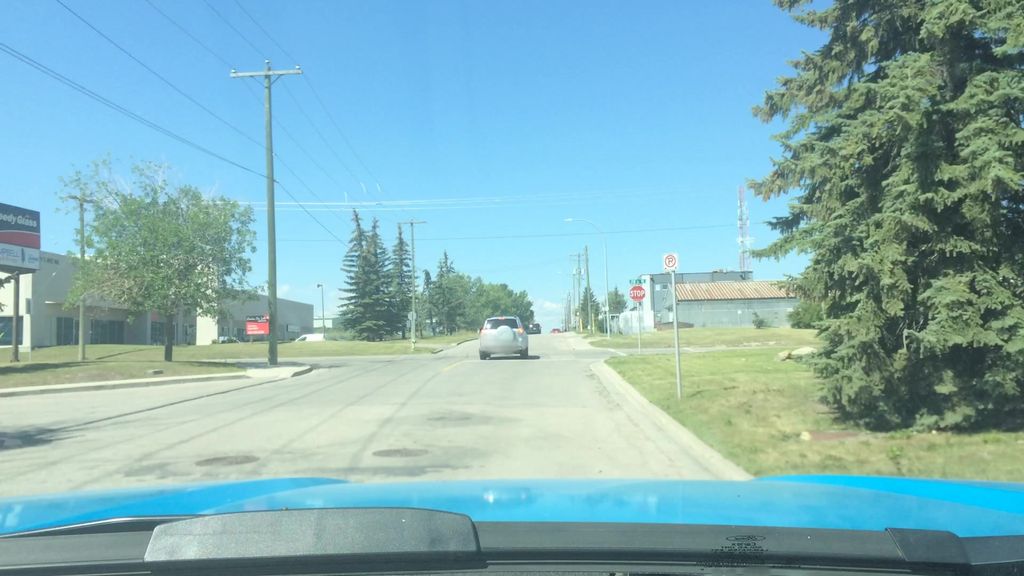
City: calgary